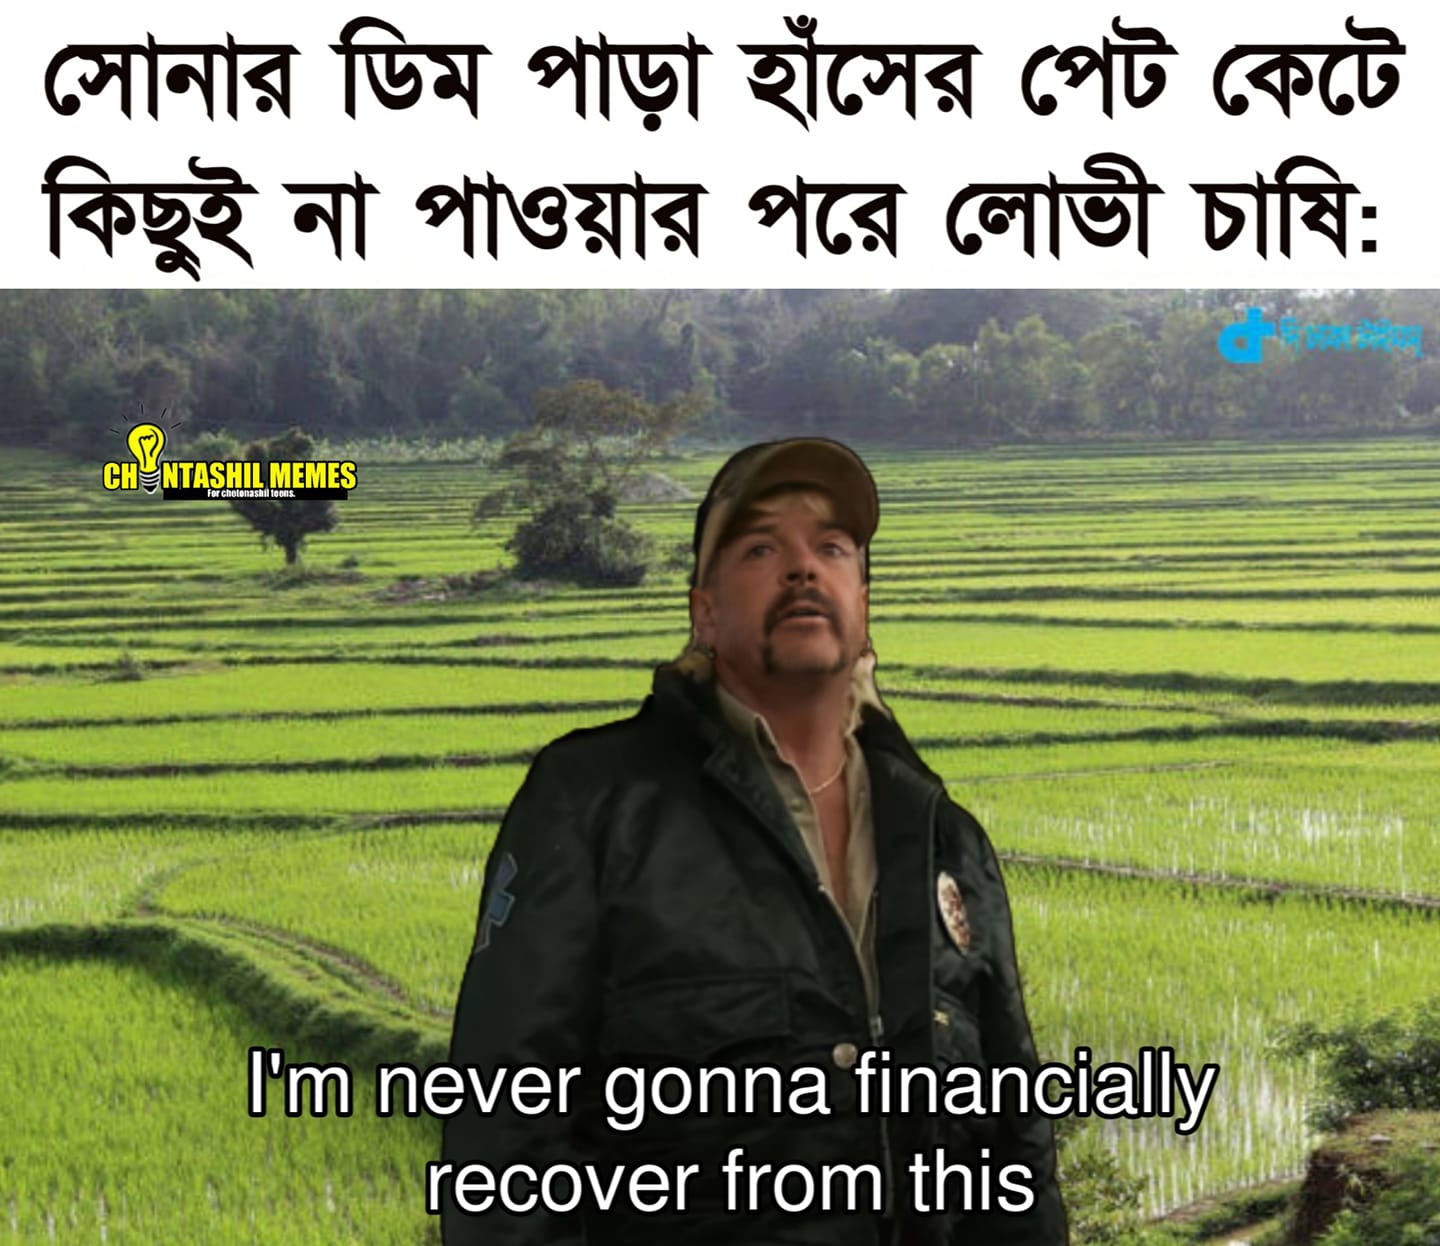
Caption: সোনার ডিম পাড়া হাঁসের পেট কেটে কিছুই না পাওয়ার পরে লোভী চাষি:  I'm never gonna financially recover from this
Label: non-hate